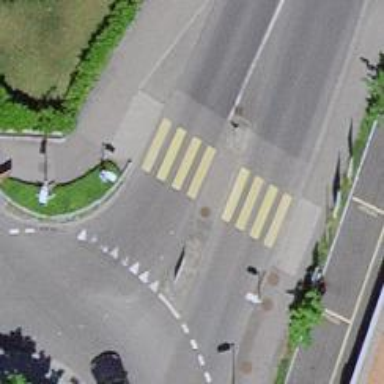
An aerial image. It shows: Uncontrolled crossing with central island on the road.